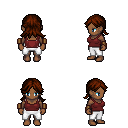
a pixel art fantasy rpg character, female body template, human, dark skin, maroon pirate shirt, white pants, brown loose hair, leather bracers, four views (front, back, left, right), 2x2 character sprite sheet, small pixel art, hard edges, no anti-aliasing